Field crop: maize
Growth stage: 2
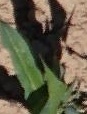
Species: maize